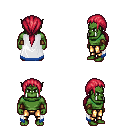
a pixel art fantasy rpg character, male body template, orc, green skin, white trimmed cape, gold greaves, ruby red ponytail hairstyle, leather bracers, four views (front, back, left, right), 2x2 character sprite sheet, small pixel art, hard edges, no anti-aliasing